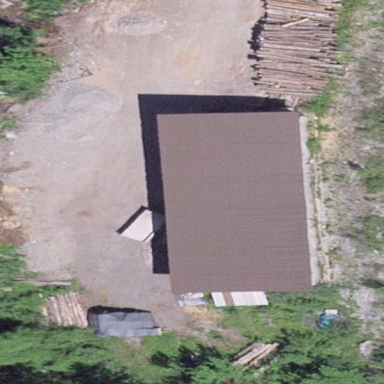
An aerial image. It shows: Shed building.